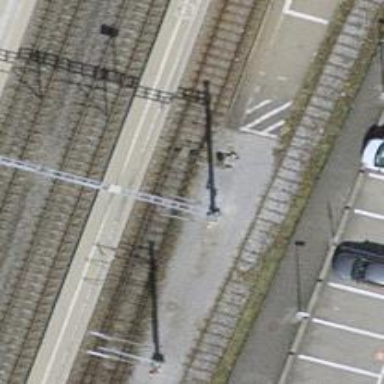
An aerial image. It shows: Railway switch.